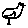
Label: bird